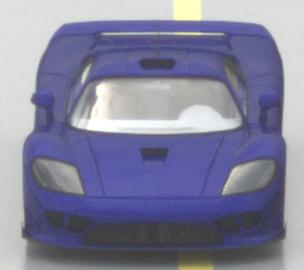
Make: Saleen
Model: S7
Detailed model: -
Model produced from: 2000
Model produced until: 2008
Doors: 2
Color: blue
Road condition: wet road
Daytime: midday
Contrast: low contrast